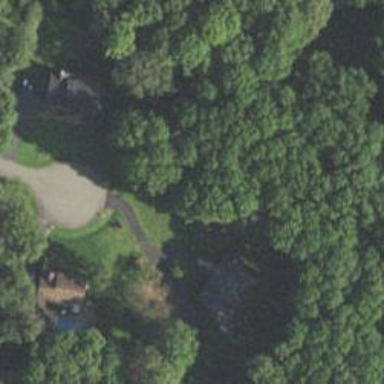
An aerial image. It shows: Driveway.